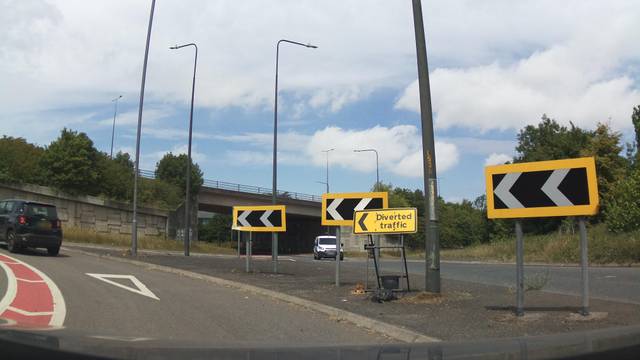
Region: United Kingdom
Coordinates: 51.296, 0.515